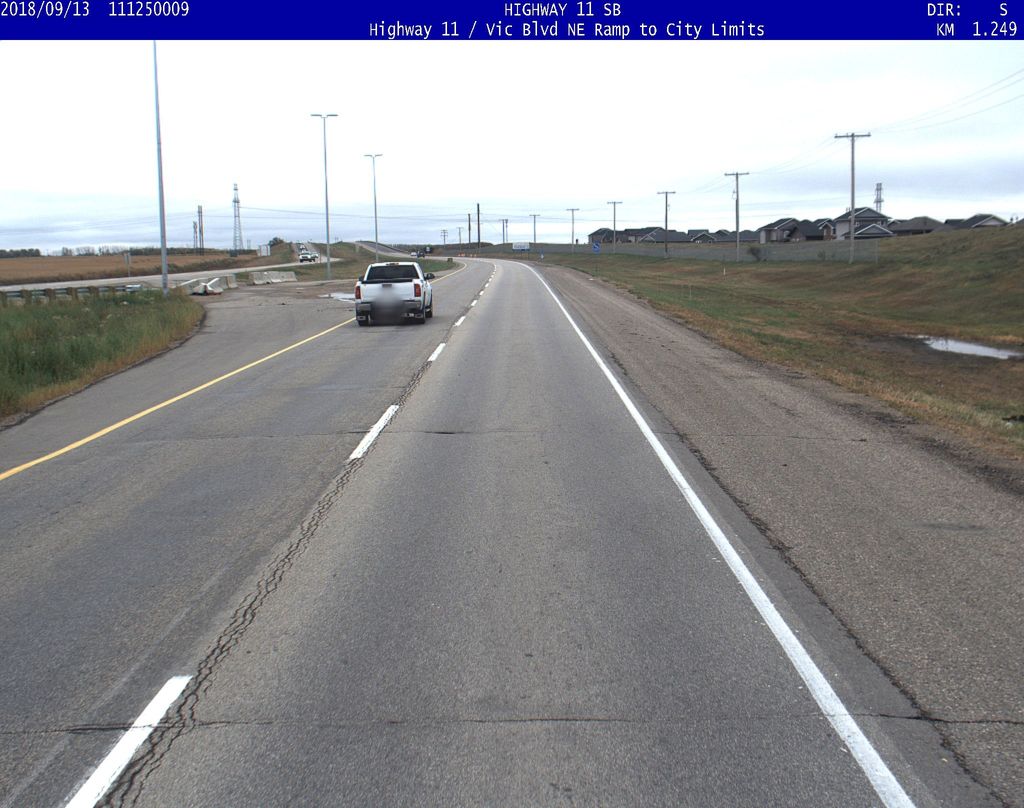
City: saskatoon